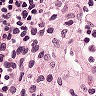
Metastatic tissue present: no